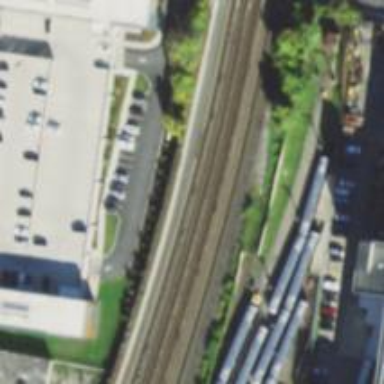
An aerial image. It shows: Railway yard used for servicing trains.